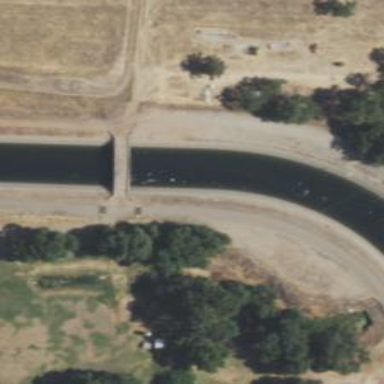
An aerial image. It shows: Canal.